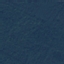
Land use / land cover: Forest